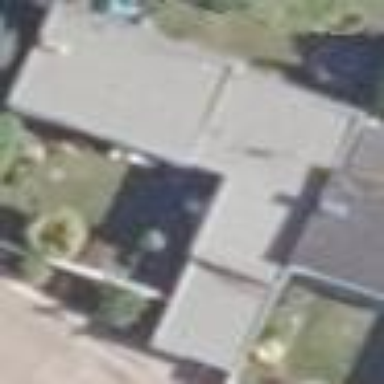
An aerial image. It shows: House with flat roof.